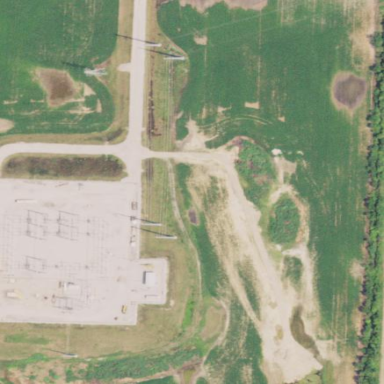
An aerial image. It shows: Substation surrounded by fence.